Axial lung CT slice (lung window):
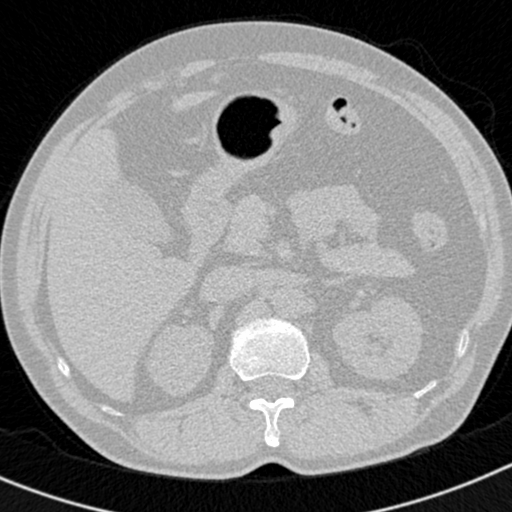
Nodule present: no